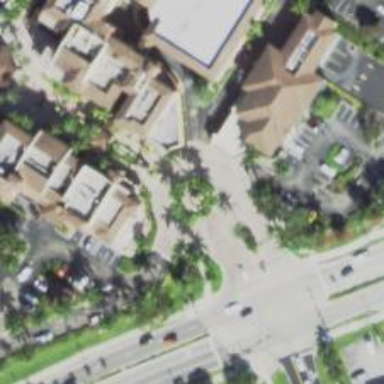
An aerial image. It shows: Turning loop on the road.